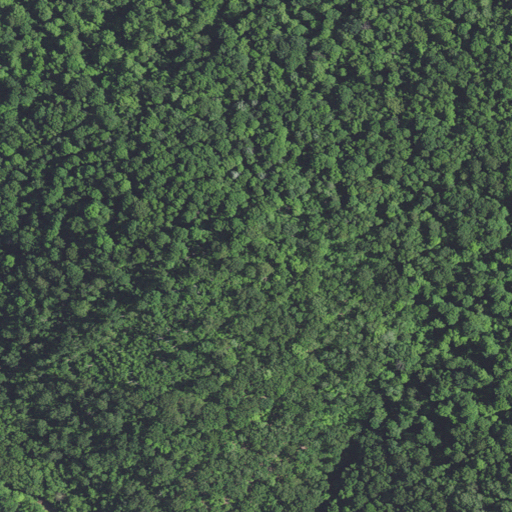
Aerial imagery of mountain in Kentucky named Koger Mountain containing deciduous forest, mixed forest, evergreen forest, and shrub